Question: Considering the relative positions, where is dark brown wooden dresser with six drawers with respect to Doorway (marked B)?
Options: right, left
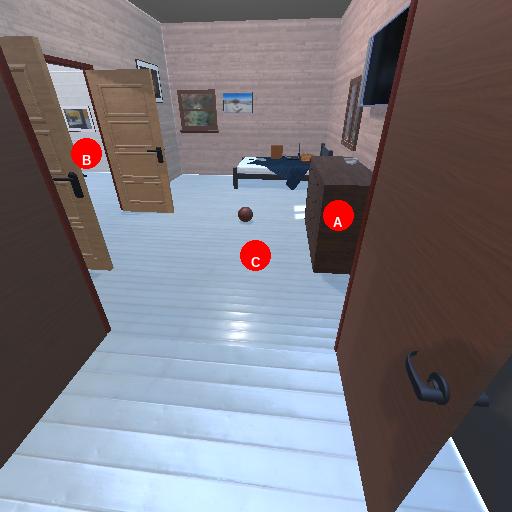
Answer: right